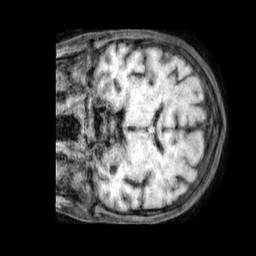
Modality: T1w
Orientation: coronal
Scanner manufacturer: philips
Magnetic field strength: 1.5 T
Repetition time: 0.6 s
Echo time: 0.02898 s